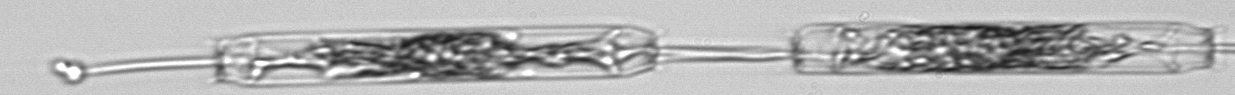
Label: Ditylum_brightwellii